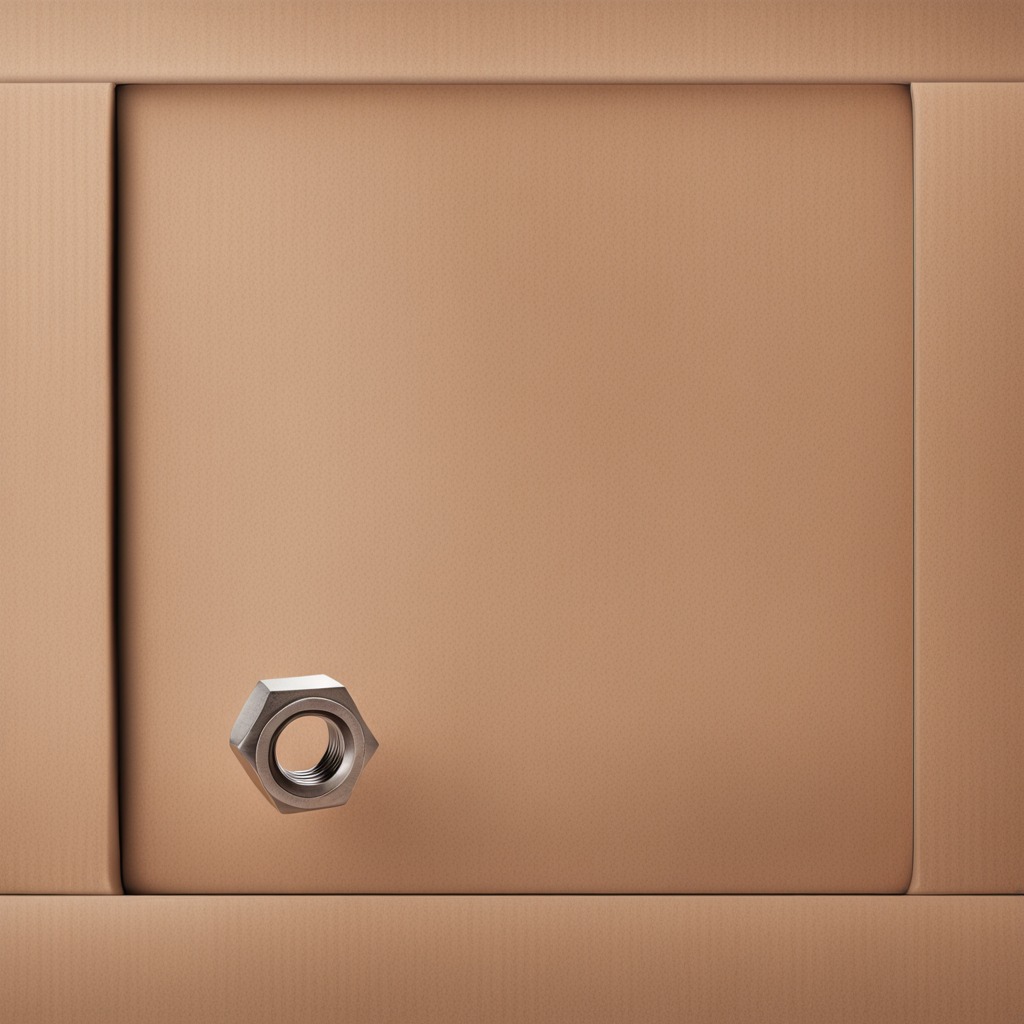
A metal nut is lying on a clean dry cardboard box surface in an outdoor workshop during daytime bright natural light soft shadows slightly creased but